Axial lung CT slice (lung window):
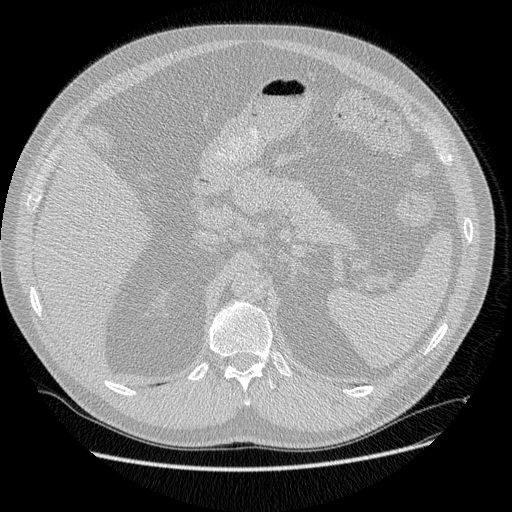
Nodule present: no